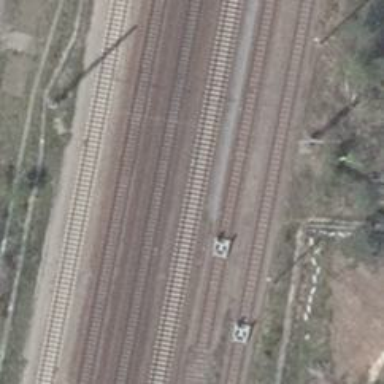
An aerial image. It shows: Railway yard in service.